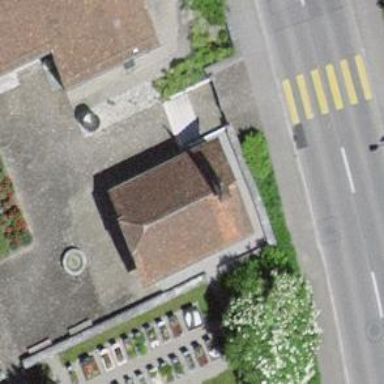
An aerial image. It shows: Chapel that serves as place of worship.